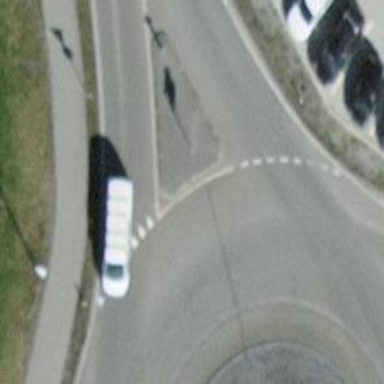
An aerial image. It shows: Road with "give way" sign.